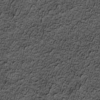
Label: not_dusty